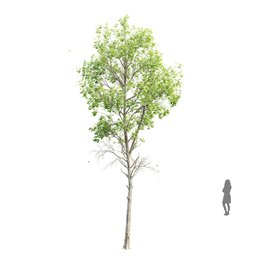
Label: nature